Aerial crown-view tile of a tropical tree (Barro Colorado Island, Panama), acquired 20250818:
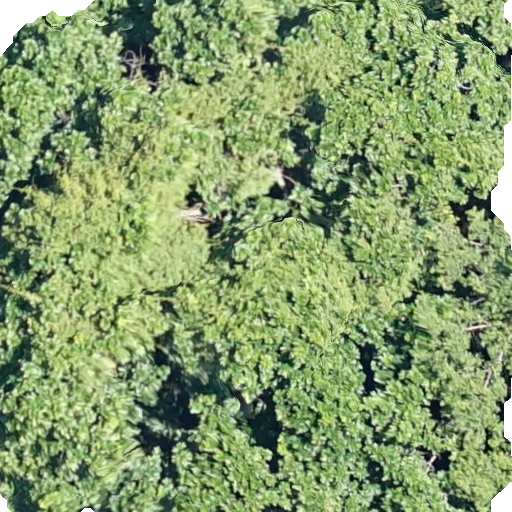
Species: Anacardium excelsum
GBIF accepted scientific name: Anacardium excelsum
Crown area: 459.239 m²